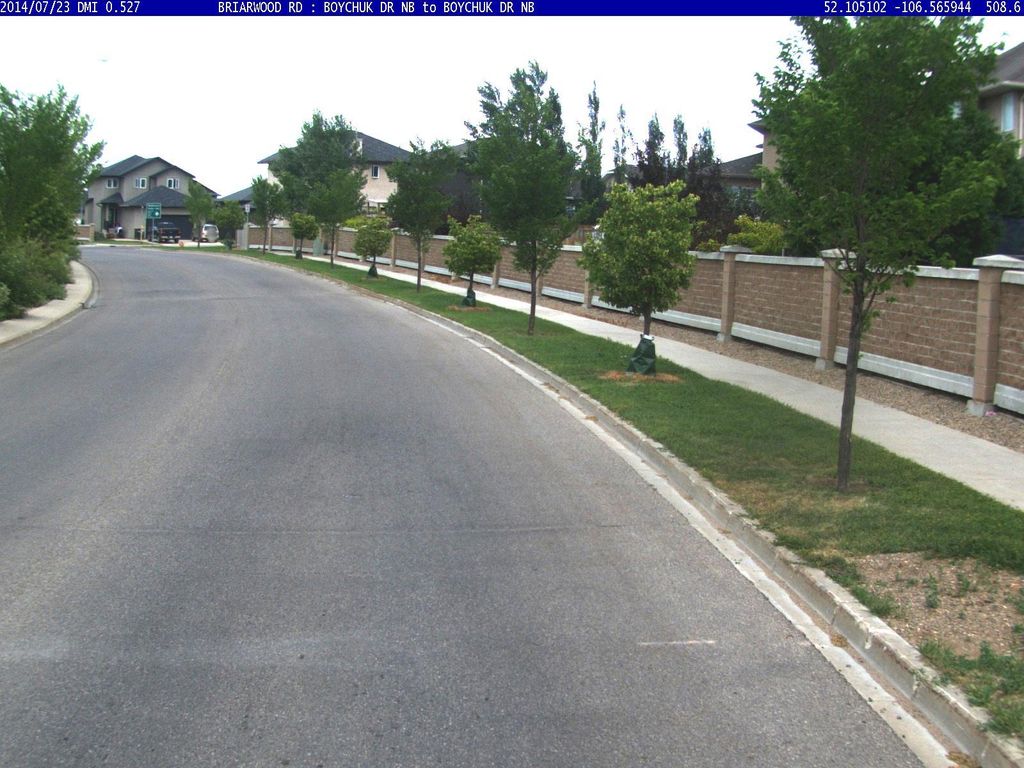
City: saskatoon